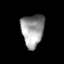
Tissue: lung
Cell type: Epithelial cells
Senescence score: 0.1536
Nuclear area (px): 722
Mean DAPI intensity: 152.226